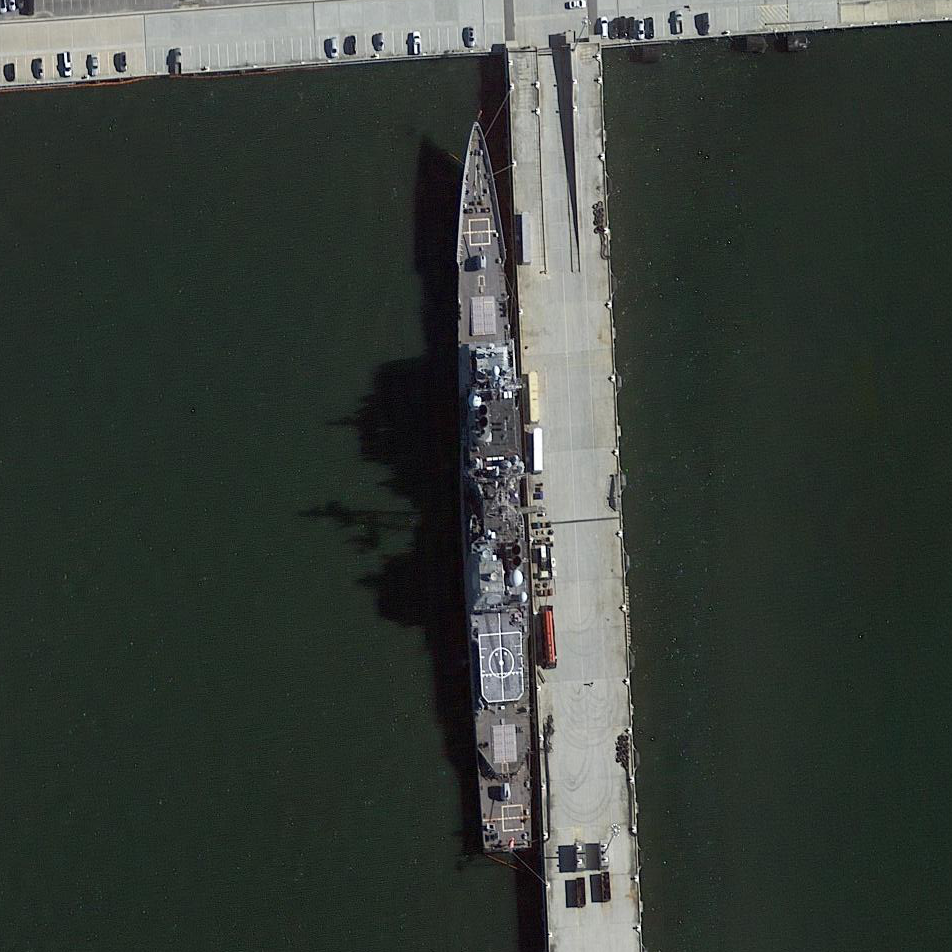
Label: cruiser